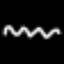
Label: squiggle